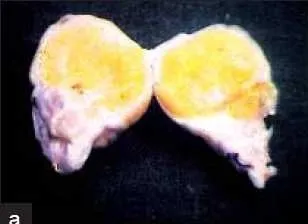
(a-f) Cut section and histopathology showing features of mature solid teratoma.
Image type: radiology (ct)